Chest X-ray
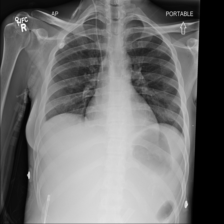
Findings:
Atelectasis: negative
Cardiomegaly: negative
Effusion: negative
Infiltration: negative
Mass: negative
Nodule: negative
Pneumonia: negative
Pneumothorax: negative
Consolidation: negative
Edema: negative
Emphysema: negative
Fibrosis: negative
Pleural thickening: negative
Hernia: negative